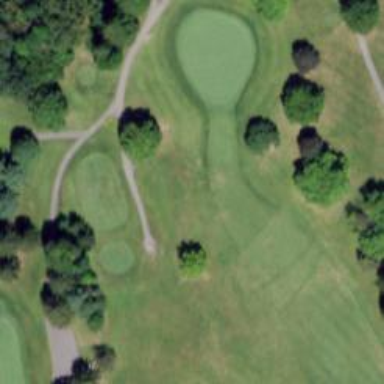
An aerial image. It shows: View of golf hole.